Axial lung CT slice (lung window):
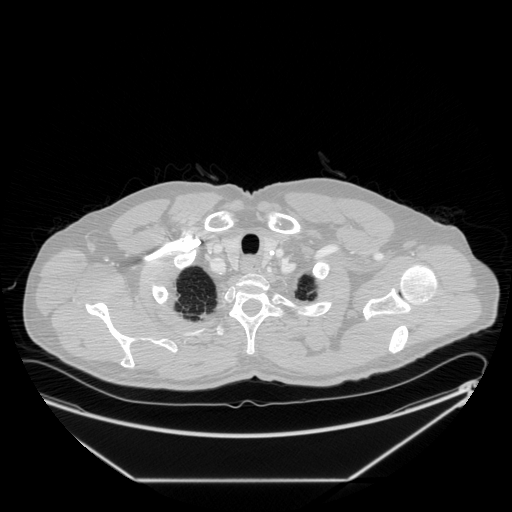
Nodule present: no